Aerial crown-view tile of a tropical tree (Barro Colorado Island, Panama), acquired 20250715:
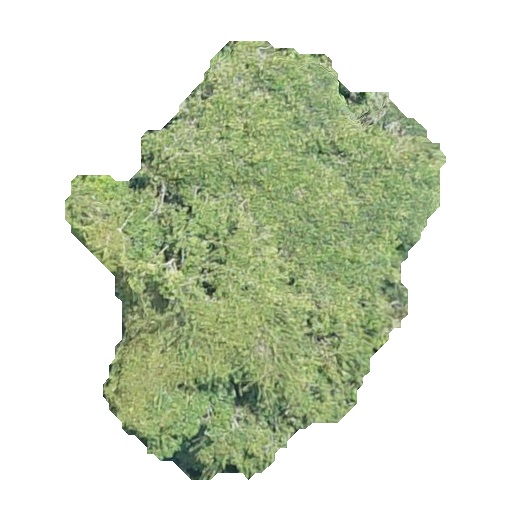
Species: Prioria copaifera
GBIF accepted scientific name: Prioria copaifera
Crown area: 158.569 m²